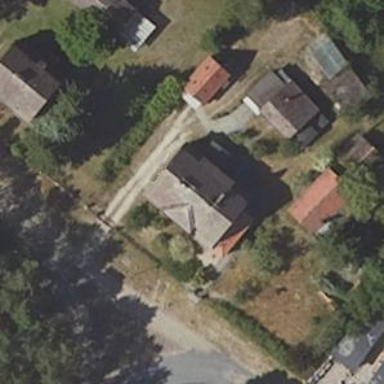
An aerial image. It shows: Residential building with gambrel roof.